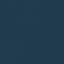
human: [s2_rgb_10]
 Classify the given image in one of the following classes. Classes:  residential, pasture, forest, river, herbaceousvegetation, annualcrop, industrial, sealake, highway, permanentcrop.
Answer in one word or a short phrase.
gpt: SeaLake